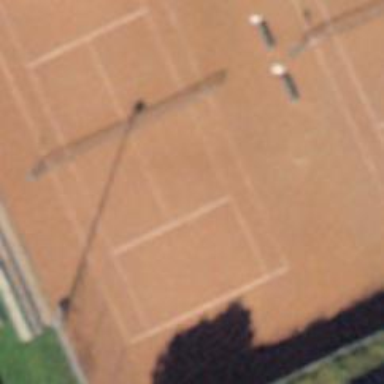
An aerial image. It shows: Tennis court on pitch.